Field crop: maize
Growth stage: 2
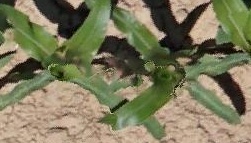
Species: maize